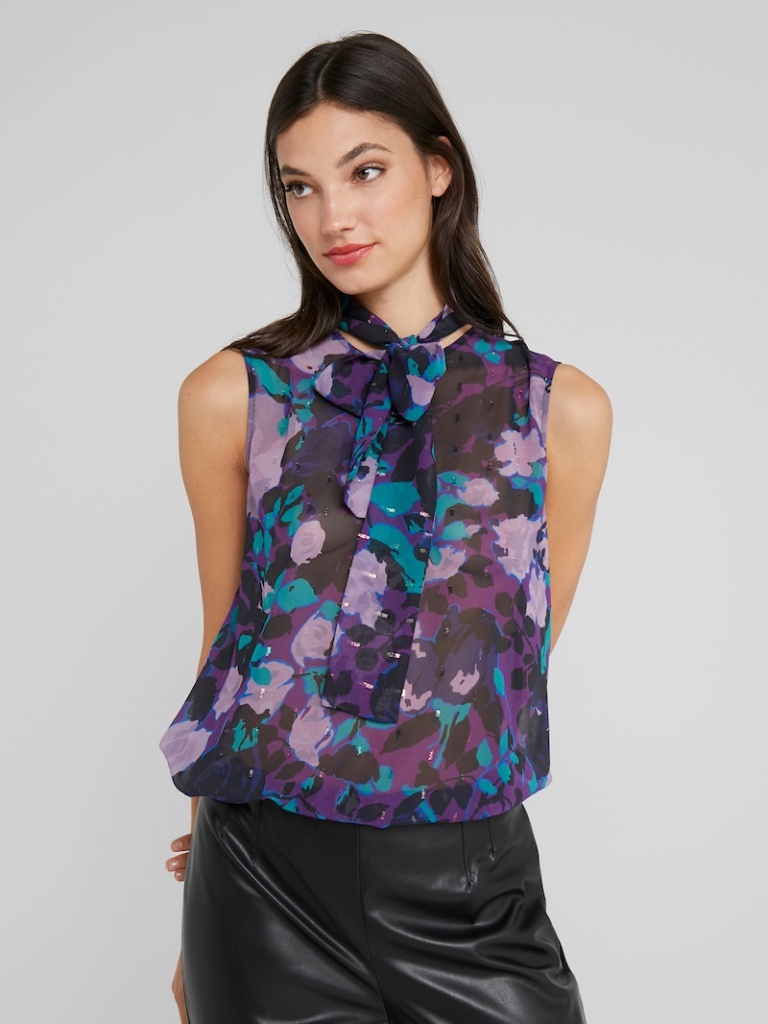
silk relaxed sleeveless hip length Untucked turtleneck blouse